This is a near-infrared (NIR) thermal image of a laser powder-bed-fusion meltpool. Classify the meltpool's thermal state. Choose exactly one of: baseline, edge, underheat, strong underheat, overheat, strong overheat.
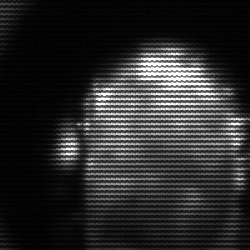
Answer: baseline